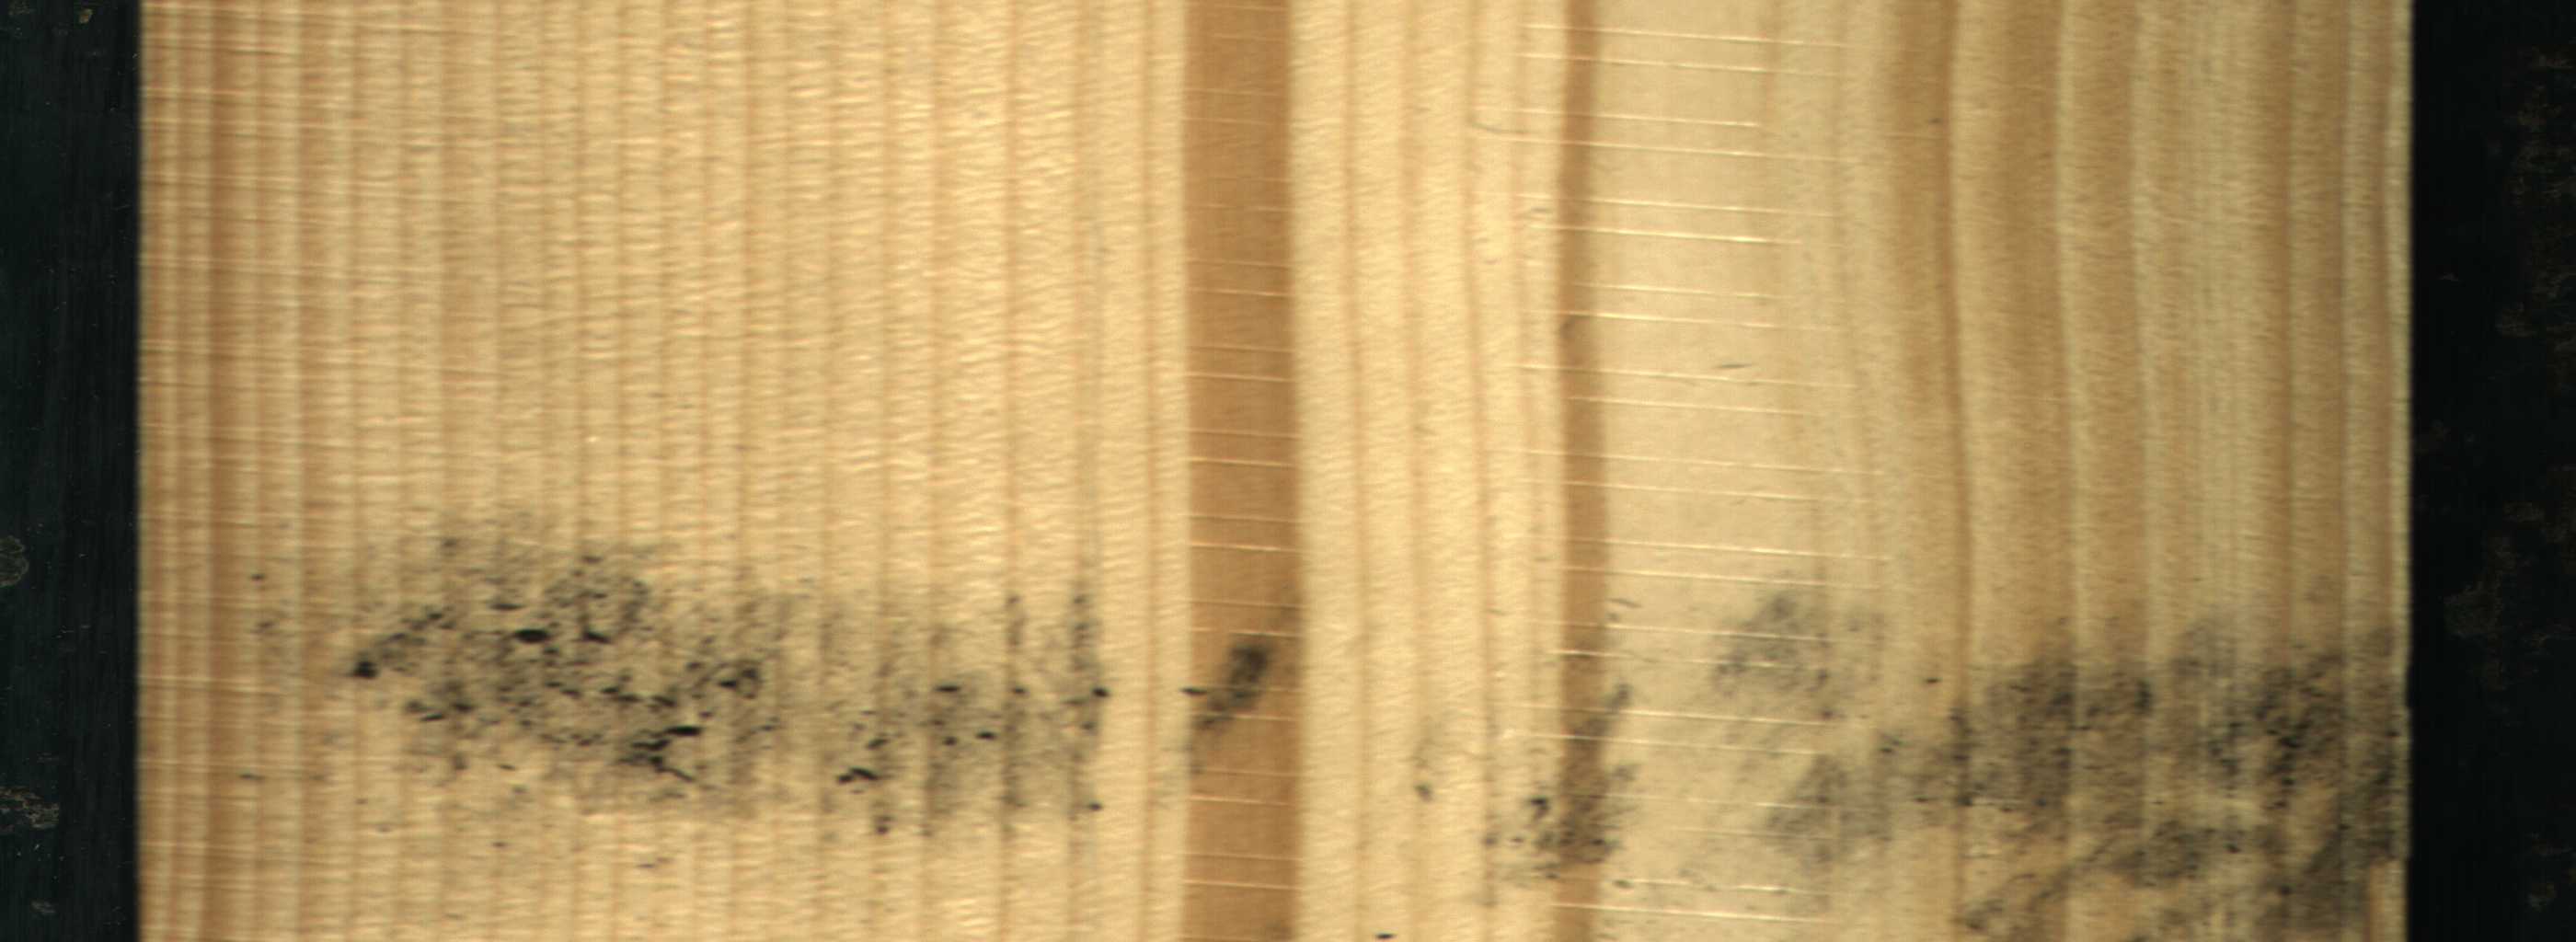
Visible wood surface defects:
Quartzity